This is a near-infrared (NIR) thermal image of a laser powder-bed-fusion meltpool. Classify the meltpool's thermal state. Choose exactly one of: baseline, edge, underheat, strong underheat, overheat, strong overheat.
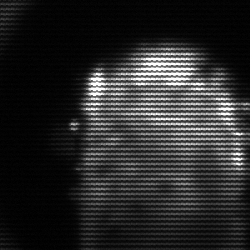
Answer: baseline